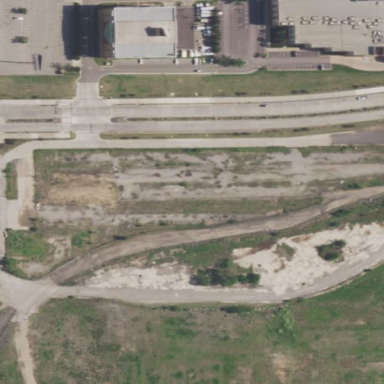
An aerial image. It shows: Brownfield area.